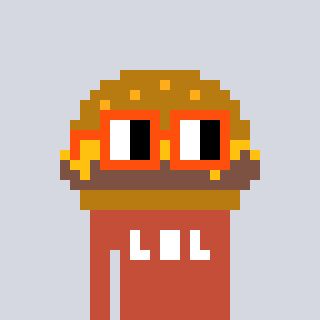
a pixel art character with square orange glasses, a burger-shaped head and a rust-colored body on a cool background